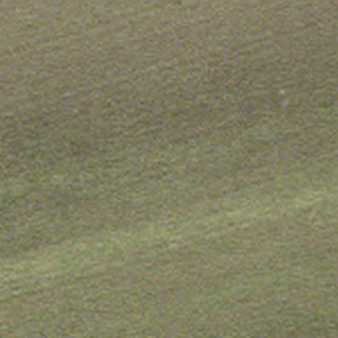
Label: other